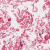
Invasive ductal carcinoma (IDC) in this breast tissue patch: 0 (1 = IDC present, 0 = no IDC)